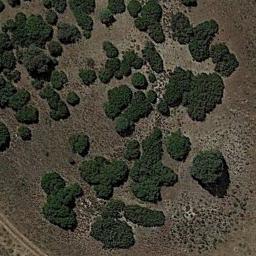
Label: chaparral